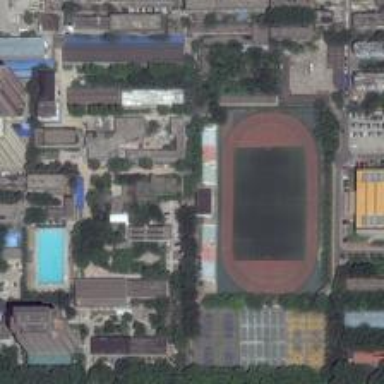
The new soccer field, several tennis courts and a short distance swimming pool are surrounded by densely populated buildings .